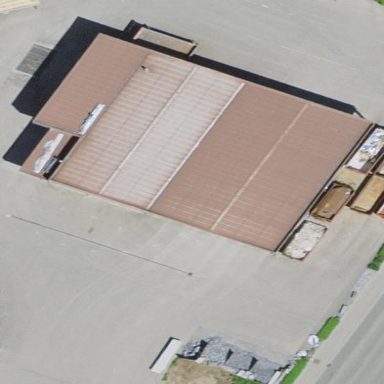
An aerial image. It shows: Industrial building.